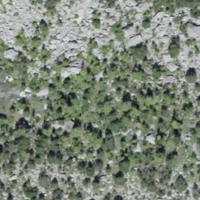
EUNIS habitat code: 43
Species observed at this site:
Cephalanthera rubra